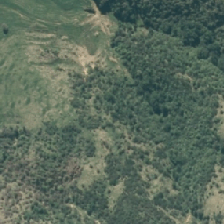
Land cover: grose_broom